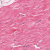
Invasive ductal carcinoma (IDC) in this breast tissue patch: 0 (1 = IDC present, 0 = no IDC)